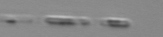
Label: Skeletonema